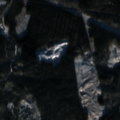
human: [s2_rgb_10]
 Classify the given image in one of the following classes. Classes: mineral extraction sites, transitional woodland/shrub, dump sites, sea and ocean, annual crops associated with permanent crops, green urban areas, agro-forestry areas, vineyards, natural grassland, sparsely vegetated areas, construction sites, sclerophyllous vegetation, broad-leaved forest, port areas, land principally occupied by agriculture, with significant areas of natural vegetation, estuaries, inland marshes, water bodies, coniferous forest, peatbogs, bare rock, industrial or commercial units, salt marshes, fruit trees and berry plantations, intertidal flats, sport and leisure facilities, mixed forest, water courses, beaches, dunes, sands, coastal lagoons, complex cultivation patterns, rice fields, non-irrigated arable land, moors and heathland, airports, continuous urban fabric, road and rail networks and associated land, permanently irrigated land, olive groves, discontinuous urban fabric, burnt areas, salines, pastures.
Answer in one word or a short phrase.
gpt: coniferous forest, transitional woodland/shrub